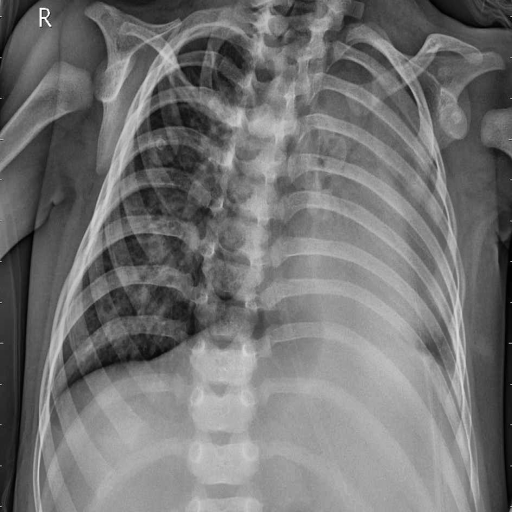
Finding: PNEUMONIA